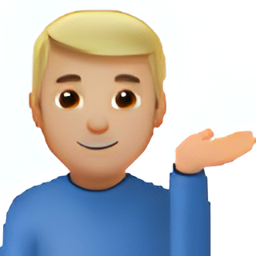
Name: man tipping hand type 3
Emoji: 💁🏼‍♂️
Group: People & Body
Sub-group: person-gesture